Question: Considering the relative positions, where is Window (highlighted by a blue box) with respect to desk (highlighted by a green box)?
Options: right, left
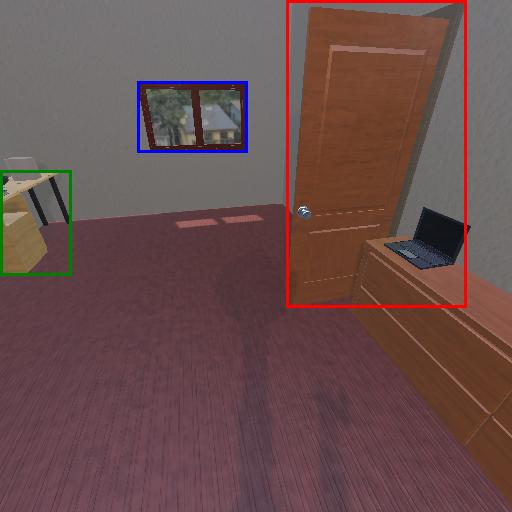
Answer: right